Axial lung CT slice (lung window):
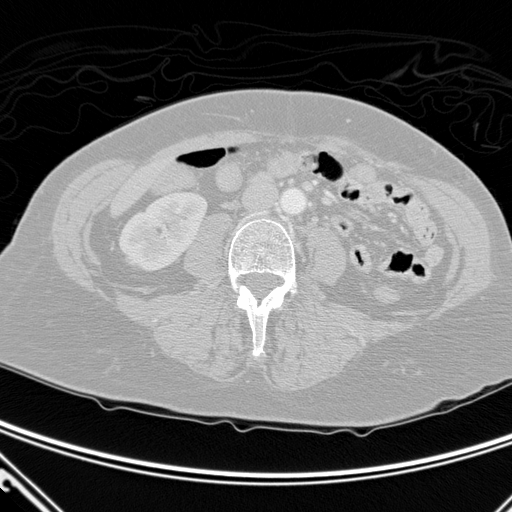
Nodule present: no